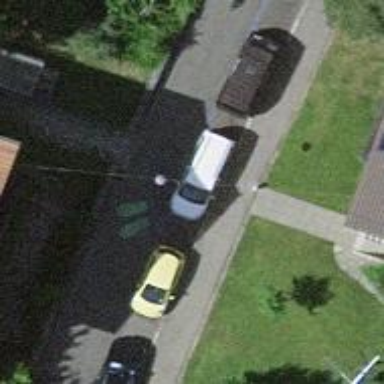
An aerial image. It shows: Asphalt road in living street with separate sidewalk.